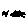
Label: cat